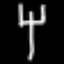
Label: fork